Question: My question is simple.
I want to use CAGradientLayer to make a nice gradient background for my UIView.
But the problem is that it displays an ugly violet color instead of my desired wonderful red color.
Here is the code I'm using :
'''
- (void)viewWillAppear:(BOOL)animated {
CAGradientLayer *gradient = [CAGradientLayer layer];
gradient.frame = self.view.bounds;
gradient.colors = [NSArray arrayWithObjects:(id)[[UIColor blackColor] CGColor], (id)[[UIColor blackColor] CGColor], (id)[[UIColor colorWithRed:107 green:0 blue:27 alpha:1] CGColor], nil];
[self.view.layer insertSublayer:gradient atIndex:0];
}
'''
As a result, I can see that :

And that is not what I want... If someone can help me with this.
Thanks ! Cheers :)
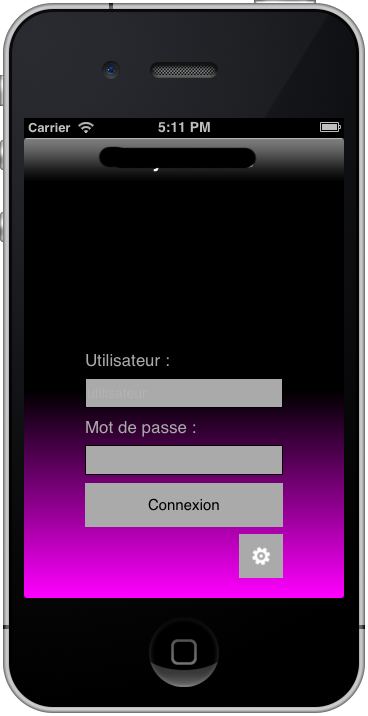
Answer: You must use fractions, not whole numbers:
'''
[UIColor colorWithRed:107/255.f green:0.f blue:27/255.f alpha:1.f];
'''
Of course, be wary of integer division. That bastard always gets me in these situations.